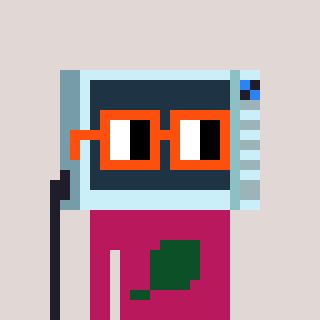
a pixel art character with square orange glasses, a microwave-shaped head and a darkpink-colored body on a warm background